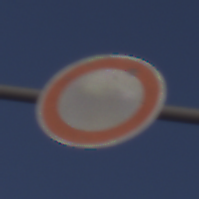
Verkehrszeichen: VerbotFahrzeugeAllerArt
Umgebung: Outdoor, Nature
Tageszeit: SunriseSunset
Wetter: Clear
Licht: Natural
Jahreszeit: NotSpecified
Kontrast: LowContrast